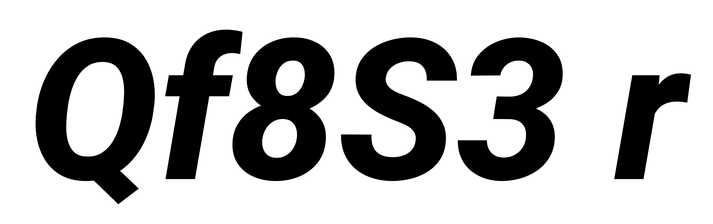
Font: Roboto-Italic_ExtraBold_Italic